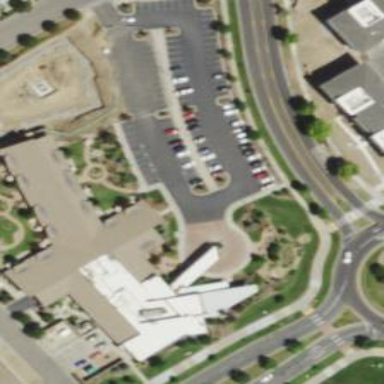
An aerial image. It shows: Parking space.